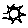
Label: sun